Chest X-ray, PA view. Patient: 56 years old, sex M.
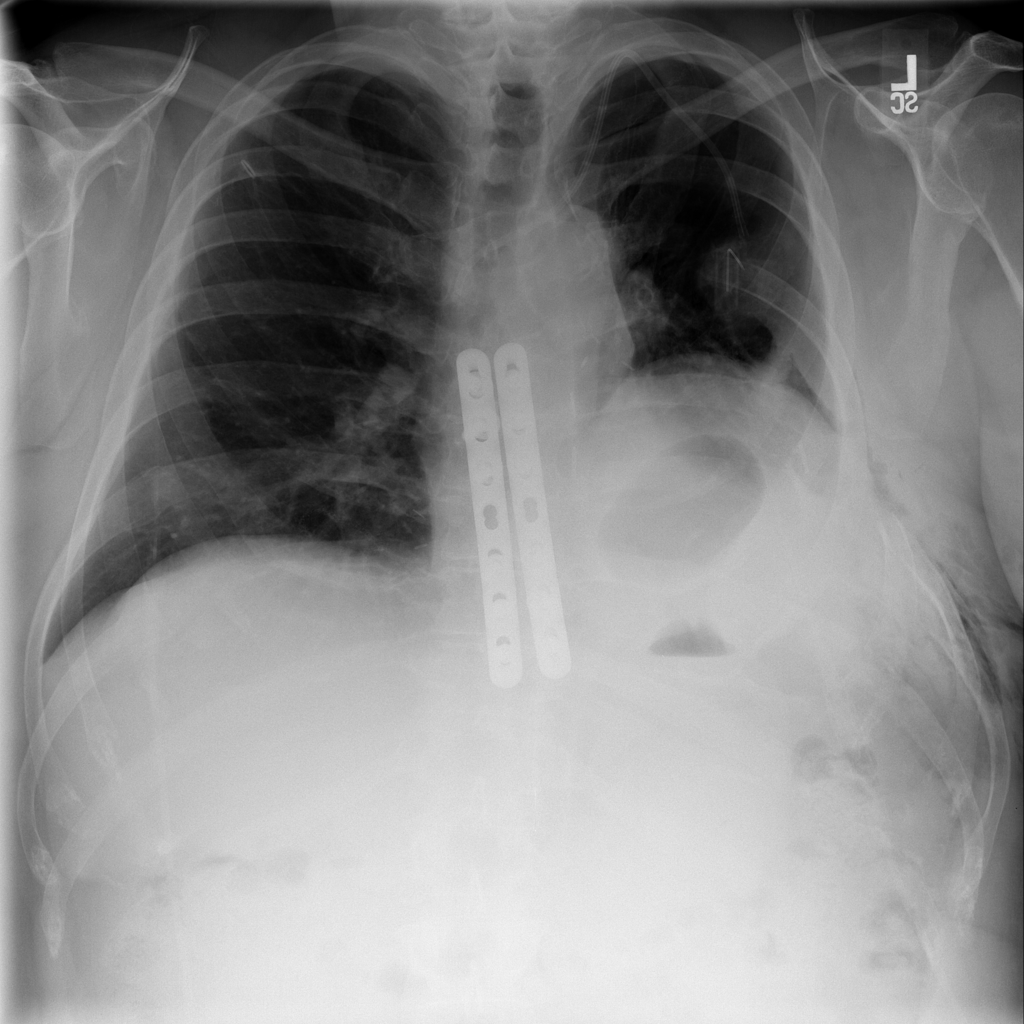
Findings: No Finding